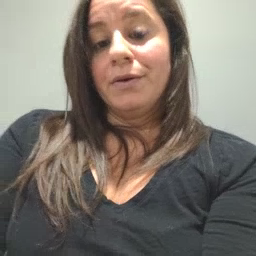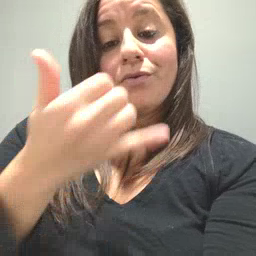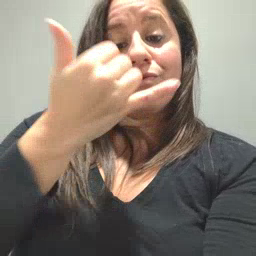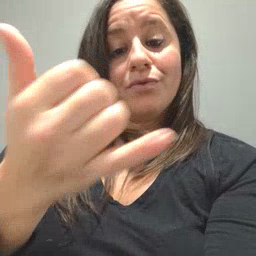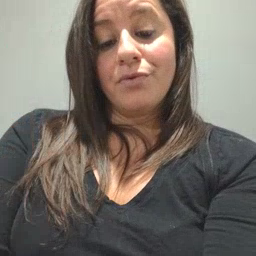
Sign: callonphone